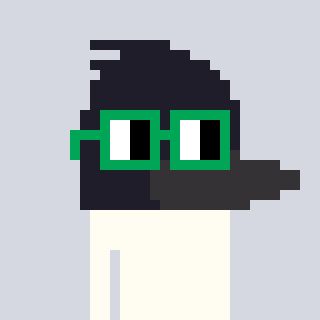
a pixel art character with square green glasses, a raven-shaped head and a rust-colored body on a cool background